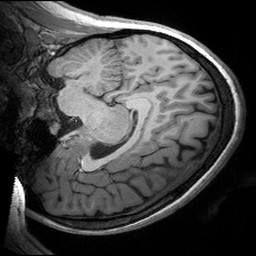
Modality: T1w
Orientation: sagittal
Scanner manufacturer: siemens
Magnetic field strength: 3 T
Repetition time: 2.53 s
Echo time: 0.00299 s